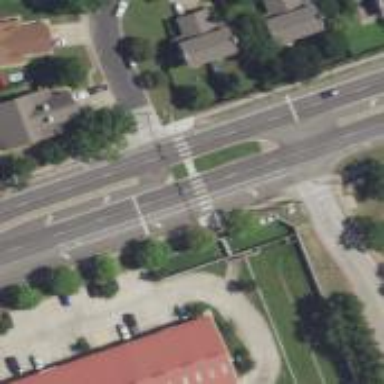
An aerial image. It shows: Footway located on traffic island.